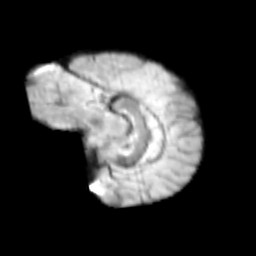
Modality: T2w
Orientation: sagittal
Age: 9
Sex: female
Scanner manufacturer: siemens
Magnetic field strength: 3 T
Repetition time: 3.8 s
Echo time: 0.07 s